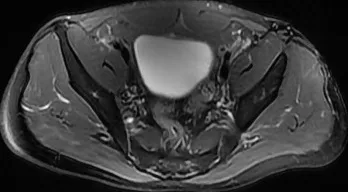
Imaging of the patient over the course of therapy. (C) After four cycles of neoadjuvant therapy, the axial T2W image from pelvic MRI showed the light thickening of the anterior wall was persisting, but no node or tumor was found.
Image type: radiology (mri)